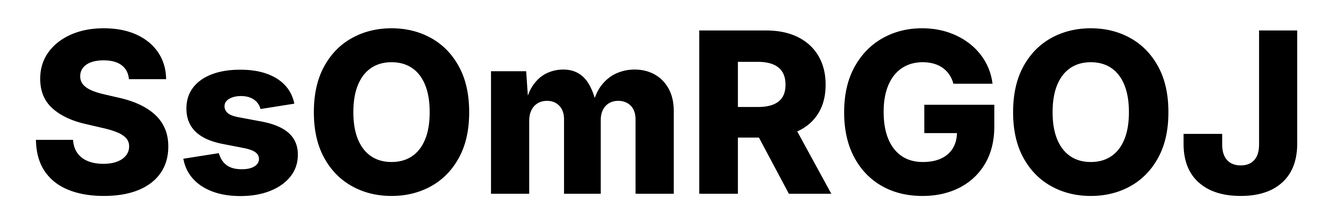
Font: Inter_ExtraBold